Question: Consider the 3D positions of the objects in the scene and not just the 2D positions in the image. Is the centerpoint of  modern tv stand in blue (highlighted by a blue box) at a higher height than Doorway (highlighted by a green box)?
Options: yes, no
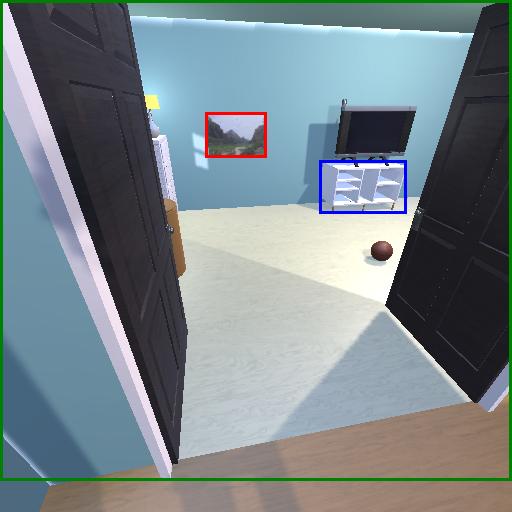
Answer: yes